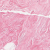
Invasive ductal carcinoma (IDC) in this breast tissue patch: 0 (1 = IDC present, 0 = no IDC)